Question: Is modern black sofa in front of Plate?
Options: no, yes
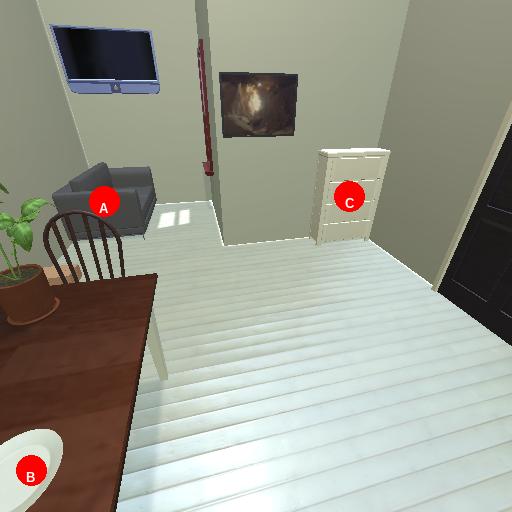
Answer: no